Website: macys
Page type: gifting
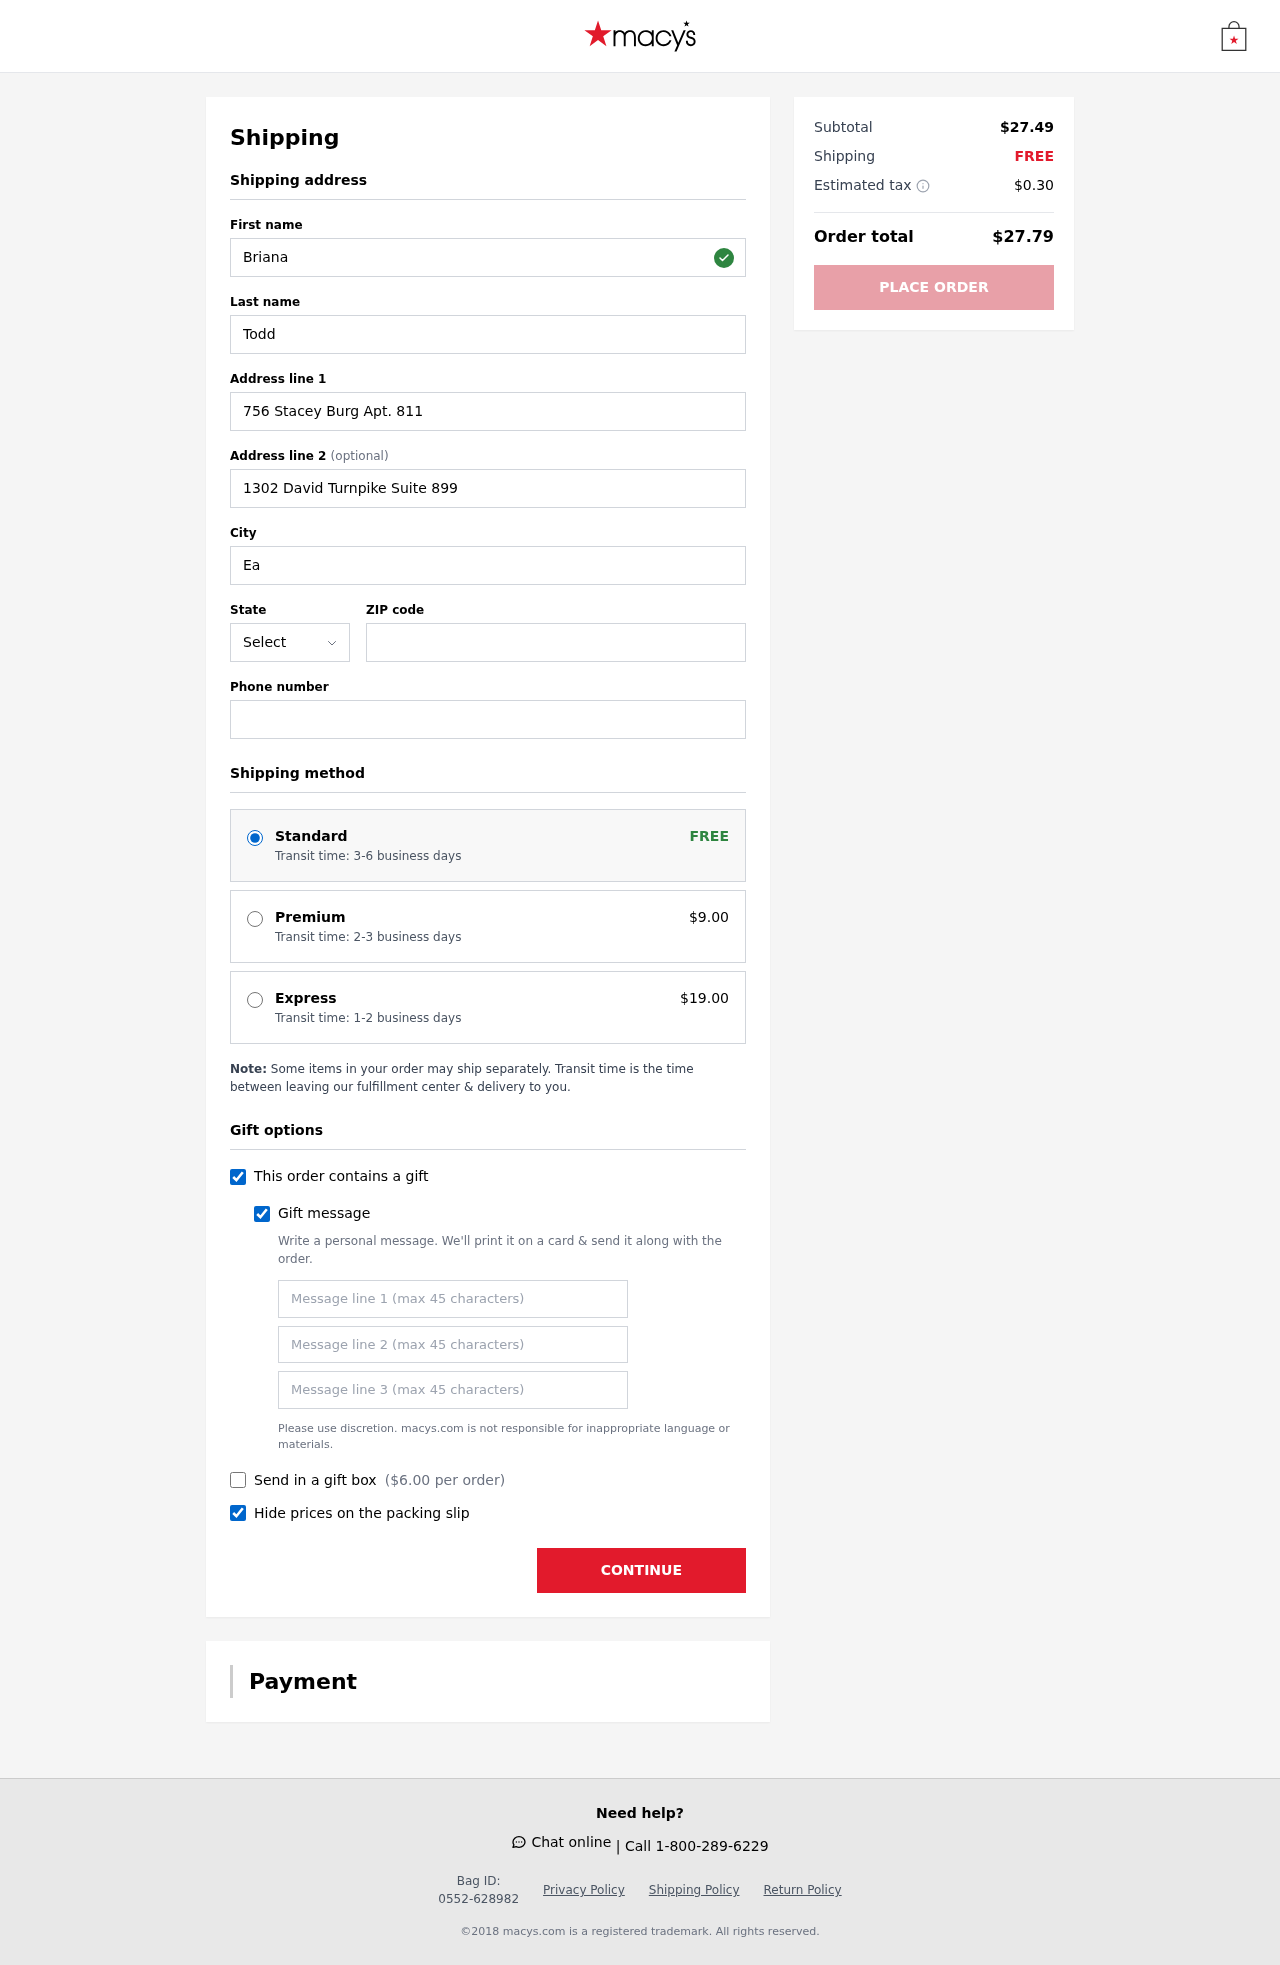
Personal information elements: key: PII_STATE_ABBR
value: GU
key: PII_FIRSTNAME
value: Briana
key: PII_LASTNAME
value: Todd
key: PII_STREET
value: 756 Stacey Burg Apt. 811
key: PII_STREET2
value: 1302 David Turnpike Suite 899
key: PII_CITY
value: East Monica
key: PII_POSTCODE
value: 35480
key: PII_PHONE
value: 3366231243
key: PII_GIFT_MESSAGE
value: Hey Timothy! I saw this belt and immediately thought of how perfectly it would fit into your style. Just a little something to add some flair to your outfits—hope you love it!
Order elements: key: ORDER_SHIPPING_STANDARD
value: Transit time: 3-6 business days
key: ORDER_SHIPPING_PREMIUM
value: Transit time: 2-3 business days
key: ORDER_SHIPPING_PREMIUM_PRICE
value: $9.00
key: ORDER_SHIPPING_EXPRESS
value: Transit time: 1-2 business days
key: ORDER_SHIPPING_EXPRESS_PRICE
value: $19.00
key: ORDER_GIFT_BOX_PRICE
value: $6.00
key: ORDER_SUBTOTAL
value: $27.49
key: ORDER_SHIPPING_COST
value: FREE
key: ORDER_TAX
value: $0.30
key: ORDER_TOTAL
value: $27.79